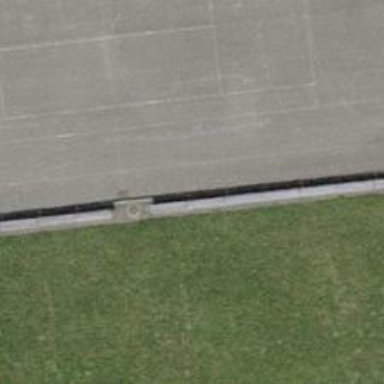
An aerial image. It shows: Brown bench.